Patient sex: M
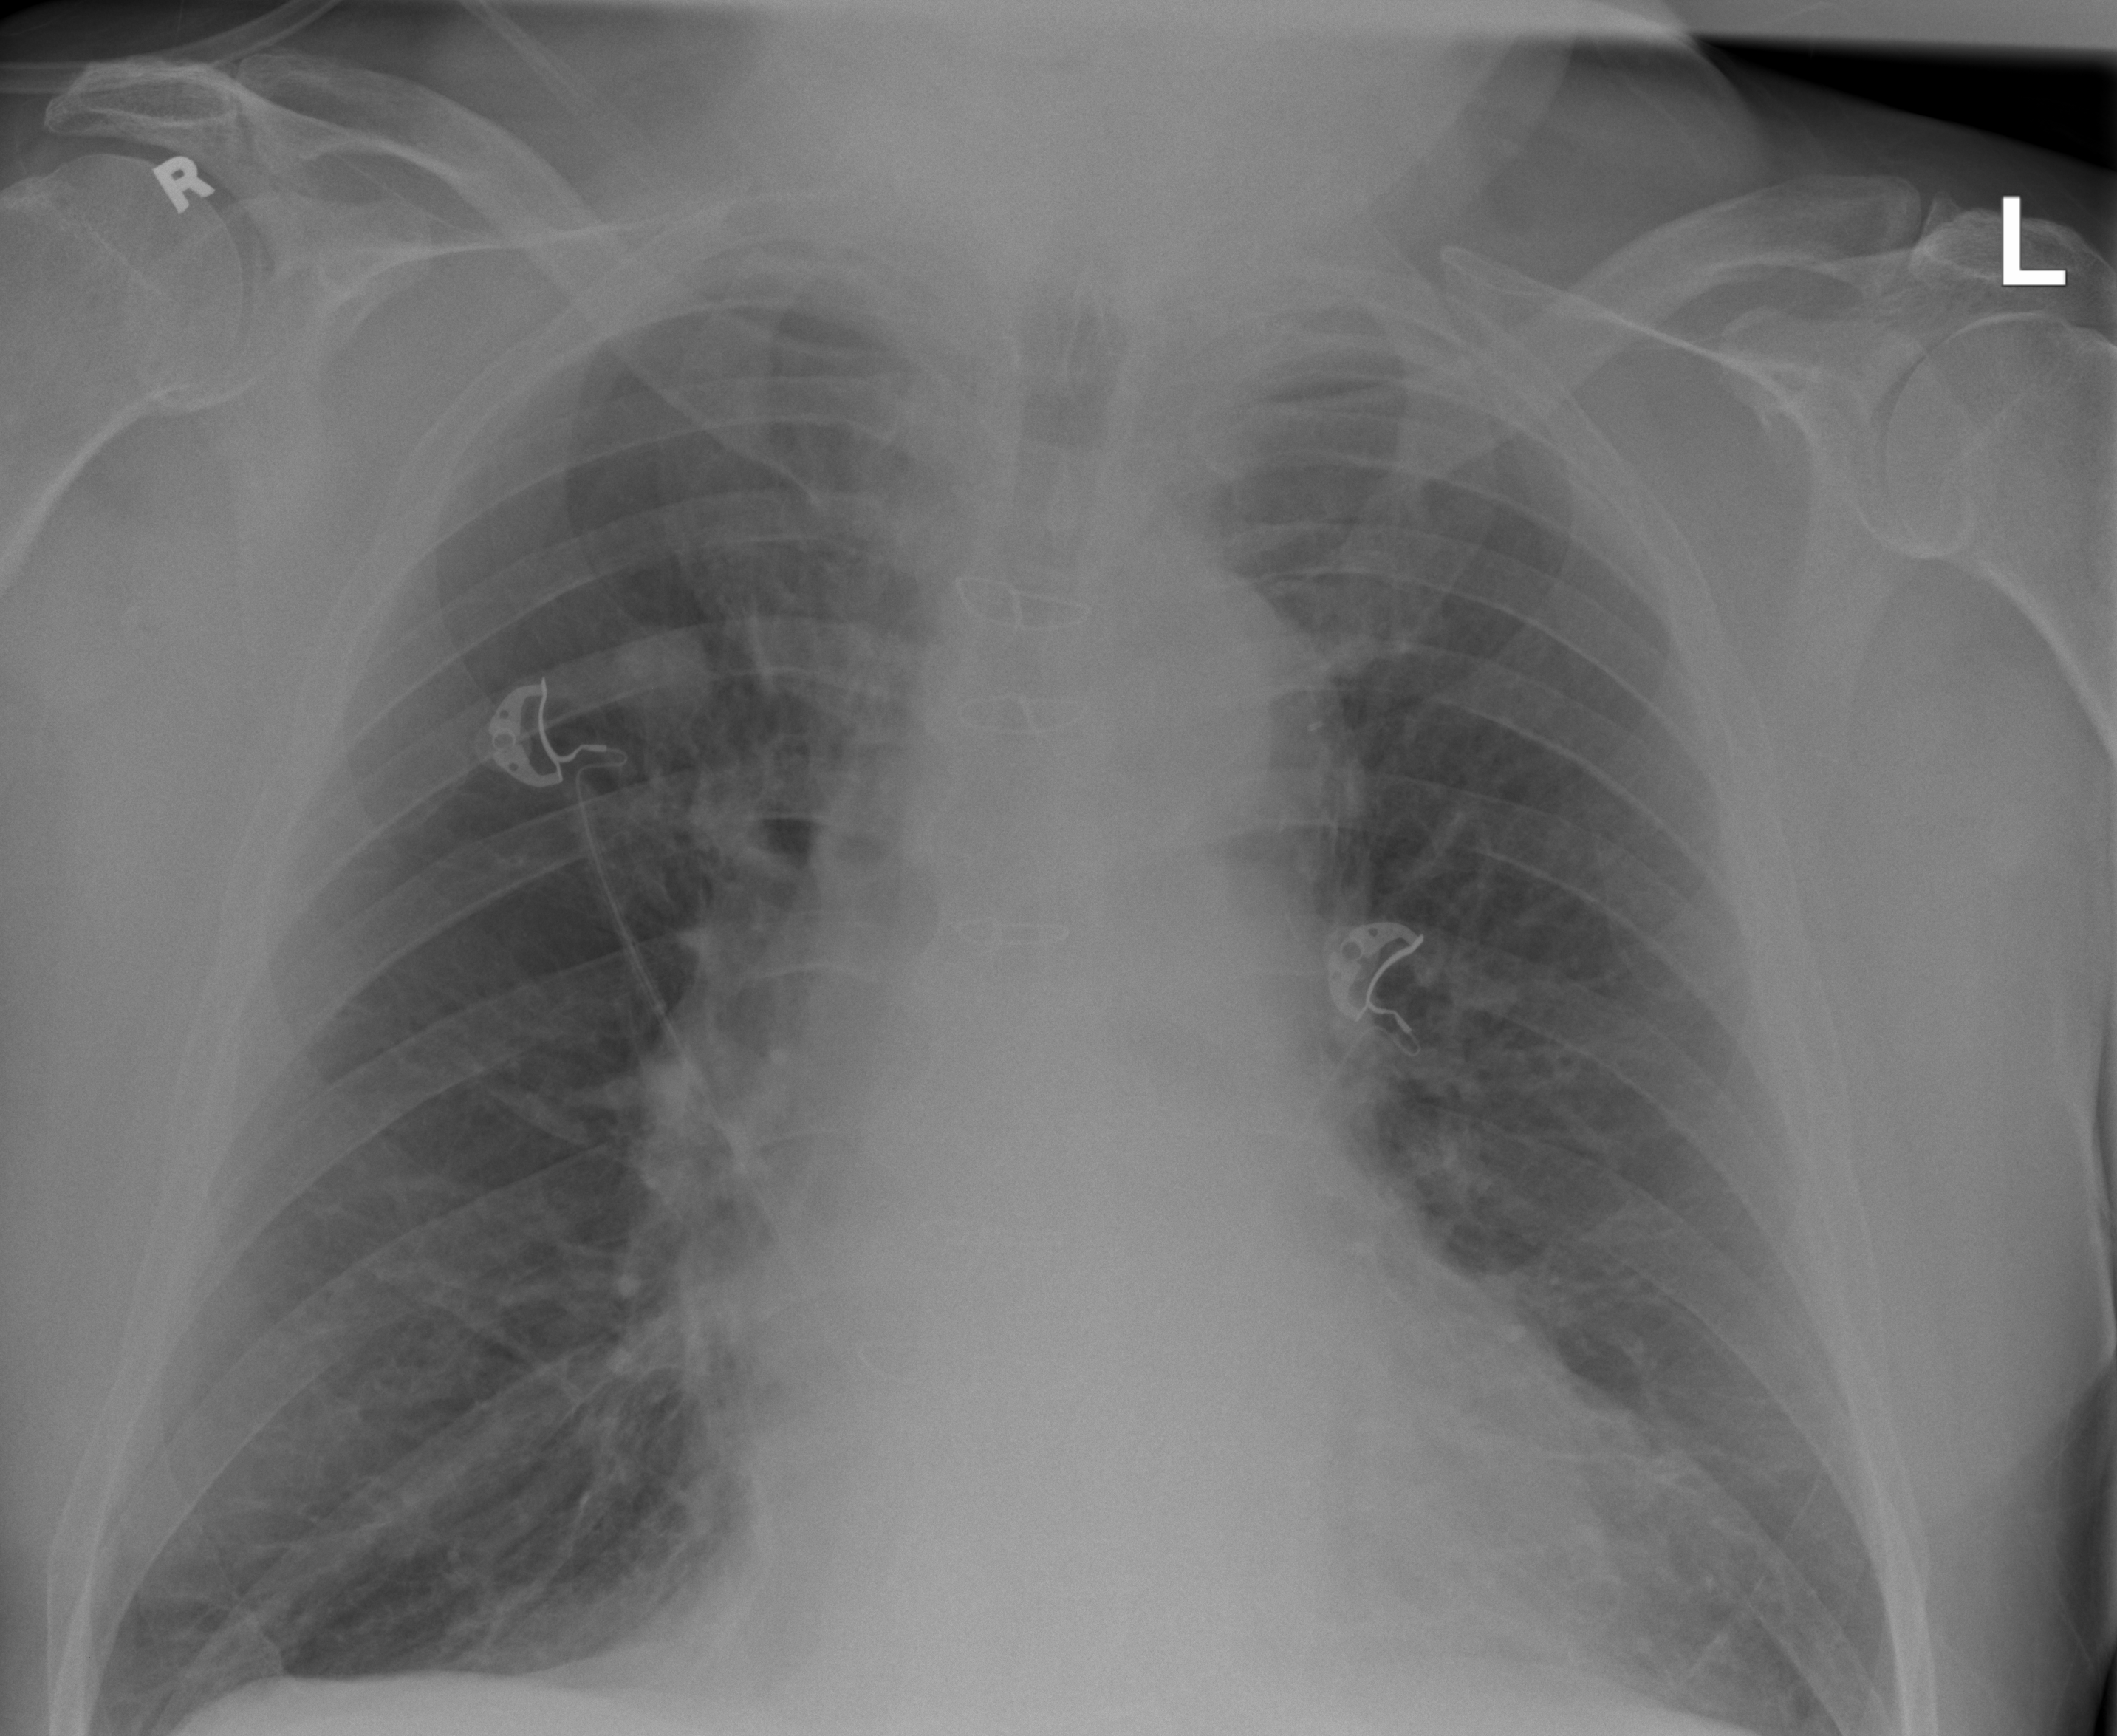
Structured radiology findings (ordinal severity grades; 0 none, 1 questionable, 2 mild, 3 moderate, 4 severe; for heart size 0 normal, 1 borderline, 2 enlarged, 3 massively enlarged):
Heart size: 2
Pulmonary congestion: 2
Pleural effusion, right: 0
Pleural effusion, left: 0
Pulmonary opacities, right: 0
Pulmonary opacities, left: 0
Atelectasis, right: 0
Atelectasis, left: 0